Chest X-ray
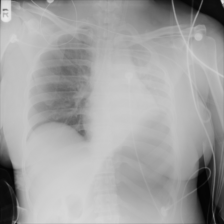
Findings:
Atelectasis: negative
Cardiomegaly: negative
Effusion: negative
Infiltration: negative
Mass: negative
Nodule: negative
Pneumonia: negative
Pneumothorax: negative
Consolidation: negative
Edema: negative
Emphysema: negative
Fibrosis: negative
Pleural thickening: negative
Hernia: negative